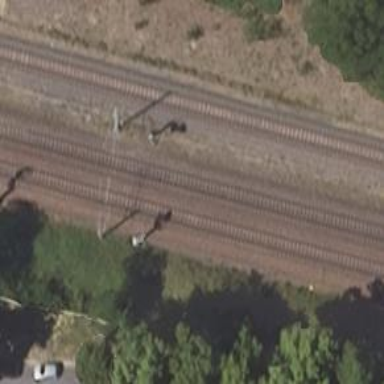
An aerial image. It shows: Railway signal.